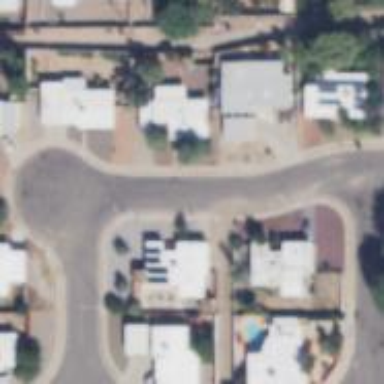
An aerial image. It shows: Alley classified as service road.